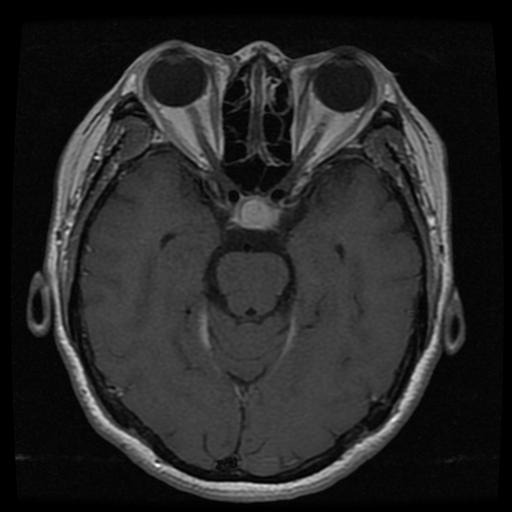
Label: pituitary